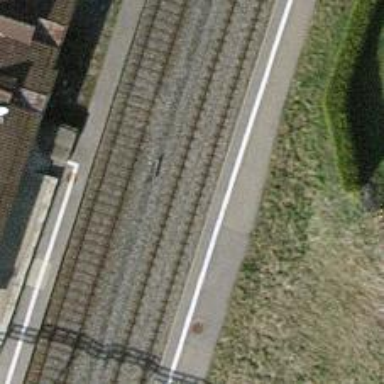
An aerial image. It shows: Railway stop with public transport stop position.